Aerial crown-view tile of a tropical tree (Barro Colorado Island, Panama), acquired 20240918:
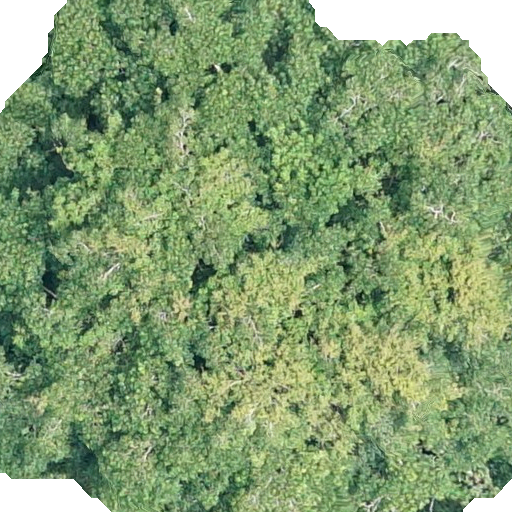
Species: Hura crepitans
GBIF accepted scientific name: Hura crepitans
Crown area: 464.433 m²